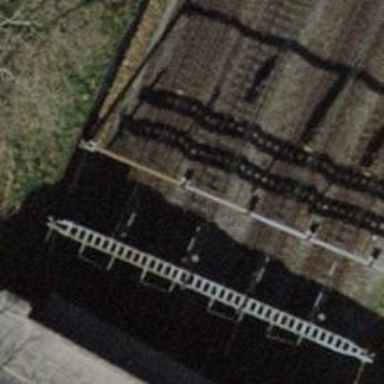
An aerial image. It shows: Railway signal.